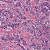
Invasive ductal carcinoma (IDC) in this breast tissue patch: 1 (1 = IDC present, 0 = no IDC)